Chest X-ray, PA view. Patient: 38 years old, sex F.
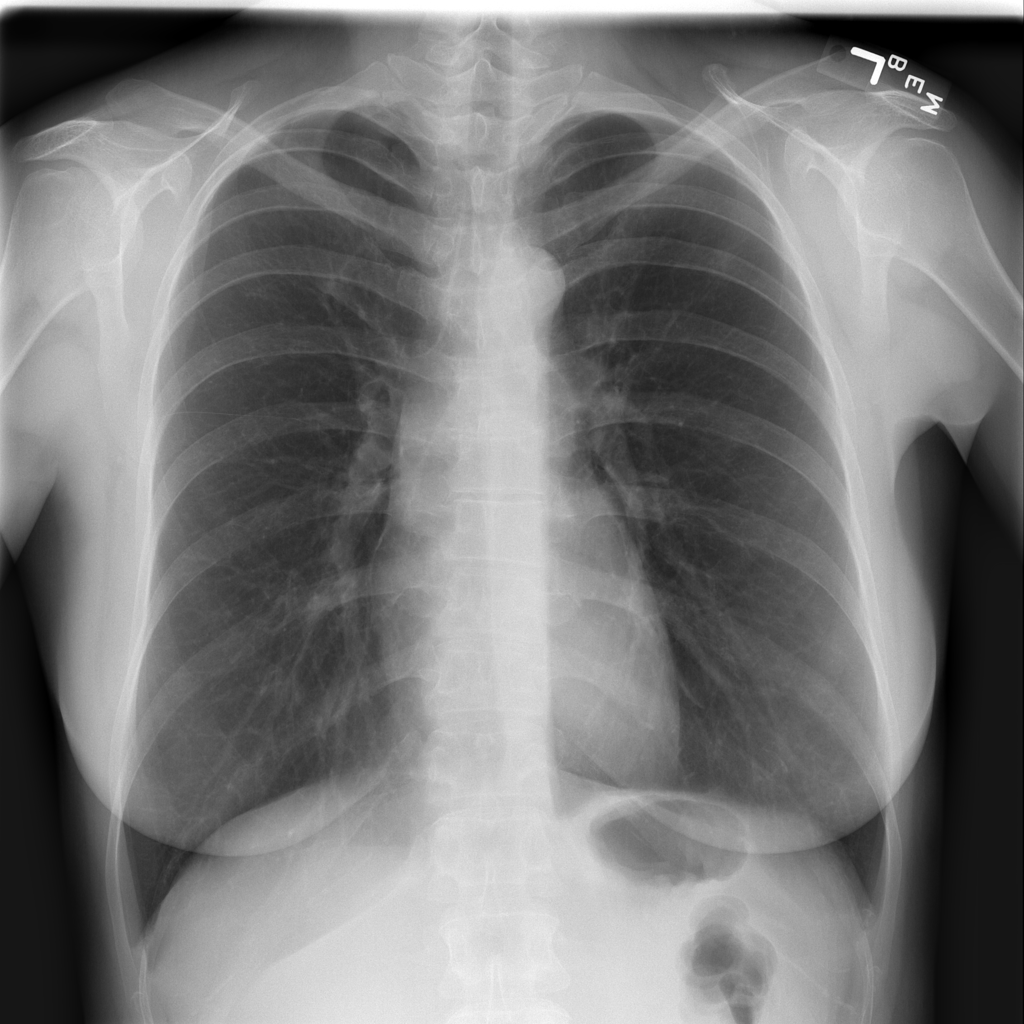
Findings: No Finding